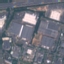
Label: Industrial